Interaction volume radius: 10 \u00c5
Interaction volume height: 10 \u00c5
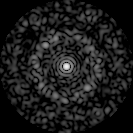
Disorder parameter: 0.8556